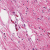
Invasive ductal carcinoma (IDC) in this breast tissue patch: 0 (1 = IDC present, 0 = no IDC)